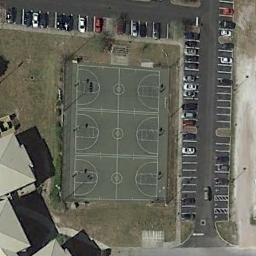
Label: basketball_court